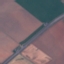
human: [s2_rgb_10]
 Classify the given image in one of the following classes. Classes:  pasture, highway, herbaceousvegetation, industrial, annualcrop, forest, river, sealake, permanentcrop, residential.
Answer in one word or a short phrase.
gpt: Highway